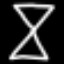
Label: hourglass